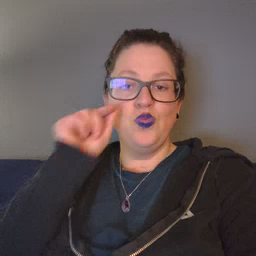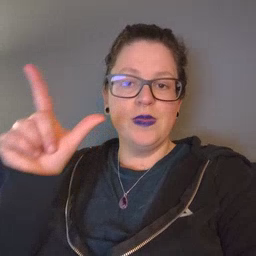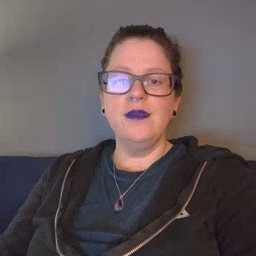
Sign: awake